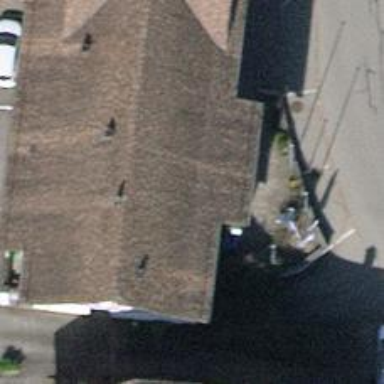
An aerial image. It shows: Convenience shop.